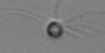
Label: Calciopappus